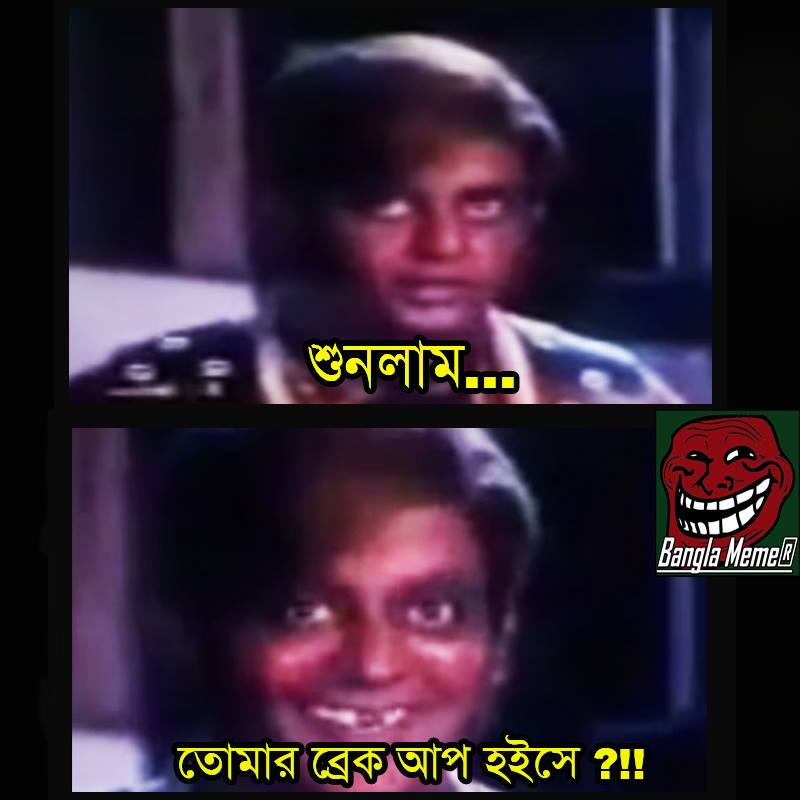
Caption: শুনলাম ...   তোমার ব্রেক আপ হইসে ? !!!
Label: non-hate